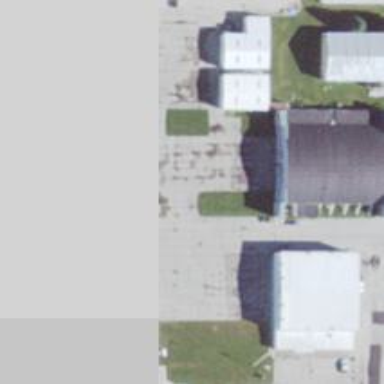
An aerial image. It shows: Hangar at the airport.